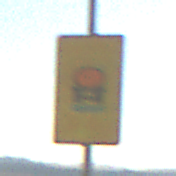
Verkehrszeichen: FahrzeugeMitWassergefaehrdenderLadungOhnePfeilsymbol
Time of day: MorningAfternoon
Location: Outdoor (Nature)
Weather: Clear
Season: NotSpecified
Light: Natural